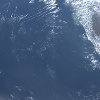
Label: water